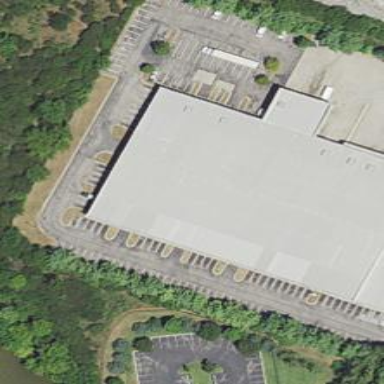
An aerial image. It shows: Post office located inside warehouse.